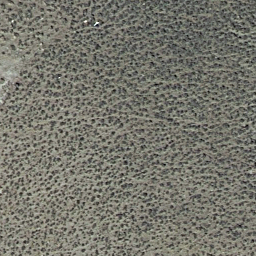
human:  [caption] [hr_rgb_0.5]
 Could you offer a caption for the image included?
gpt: There are some grey plants scattered on the ground .

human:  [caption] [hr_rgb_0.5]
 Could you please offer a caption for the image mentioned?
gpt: Lots of plants scattered on the ground. .

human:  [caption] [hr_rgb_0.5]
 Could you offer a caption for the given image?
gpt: This is a chaparral .

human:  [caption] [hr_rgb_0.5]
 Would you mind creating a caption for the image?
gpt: Lots of plants scattered in the loess ground. .

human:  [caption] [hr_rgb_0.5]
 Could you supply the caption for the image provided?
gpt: Some grey plants are scattered in the loess ground .